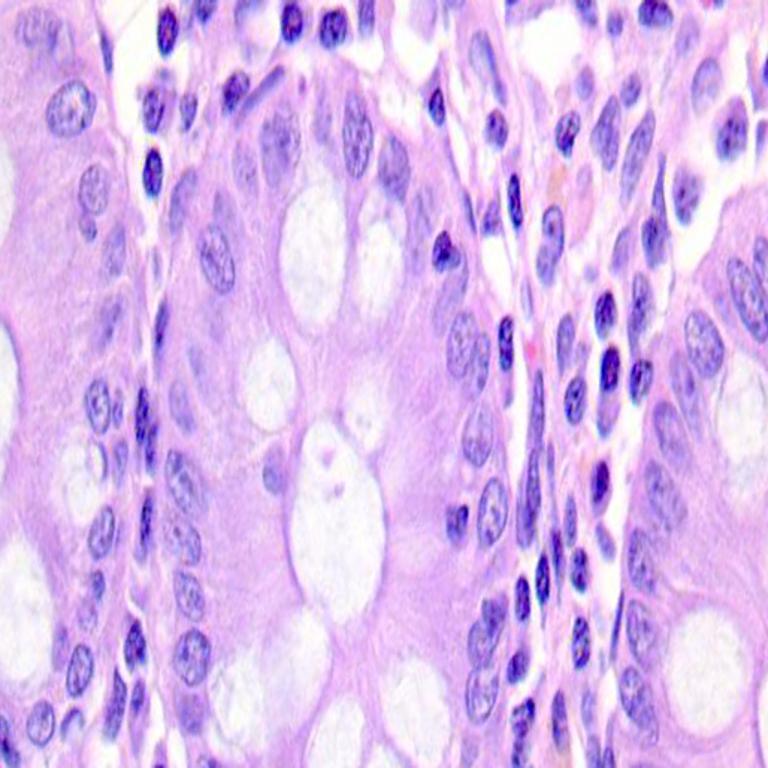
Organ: colon
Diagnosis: benign